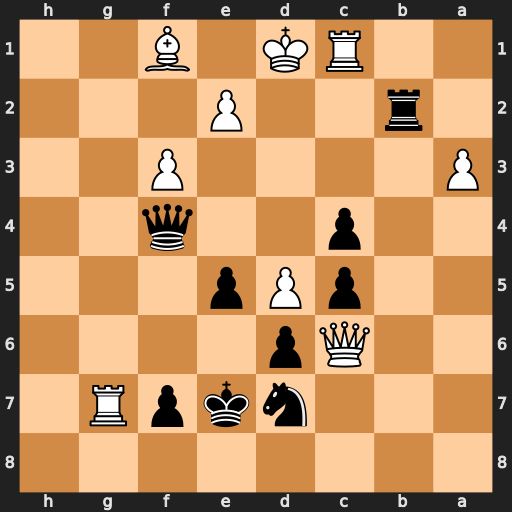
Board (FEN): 8/3nkpR1/2Qp4/2pPp3/2p2q2/P4P2/1r2P3/2RK1B2
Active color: b
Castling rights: -
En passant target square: -
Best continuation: Qd2#